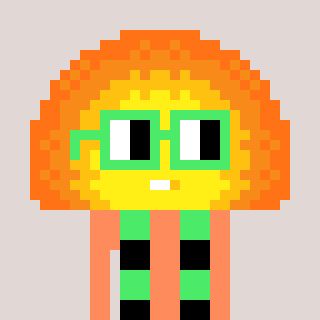
a pixel art character with square light green glasses, a sunset-shaped head and a peachy-colored body on a warm background